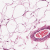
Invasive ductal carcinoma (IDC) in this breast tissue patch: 0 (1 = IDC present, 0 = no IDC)